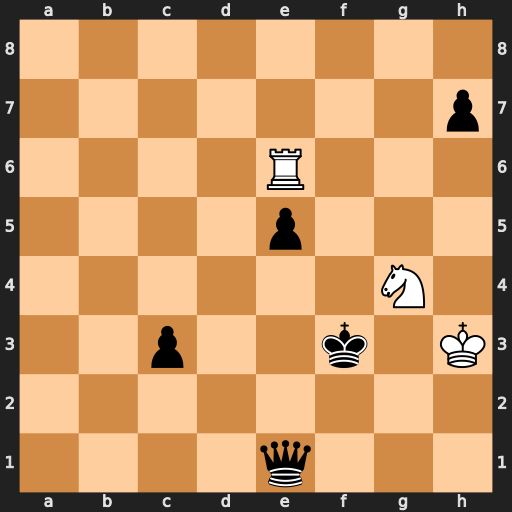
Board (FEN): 8/7p/4R3/4p3/6N1/2p2k1K/8/4q3
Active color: w
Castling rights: -
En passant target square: -
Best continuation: Nxe5+ Ke2 Nf3+ Kxf3 Rxe1